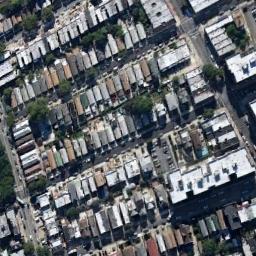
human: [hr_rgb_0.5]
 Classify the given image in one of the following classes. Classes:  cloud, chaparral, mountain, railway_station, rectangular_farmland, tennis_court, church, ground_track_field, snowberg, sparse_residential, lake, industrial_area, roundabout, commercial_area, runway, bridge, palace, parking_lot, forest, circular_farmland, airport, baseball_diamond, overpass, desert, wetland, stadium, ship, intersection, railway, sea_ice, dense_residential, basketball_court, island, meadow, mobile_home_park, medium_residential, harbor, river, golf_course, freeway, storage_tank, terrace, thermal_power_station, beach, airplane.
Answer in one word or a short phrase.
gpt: dense_residential